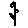
Label: flower